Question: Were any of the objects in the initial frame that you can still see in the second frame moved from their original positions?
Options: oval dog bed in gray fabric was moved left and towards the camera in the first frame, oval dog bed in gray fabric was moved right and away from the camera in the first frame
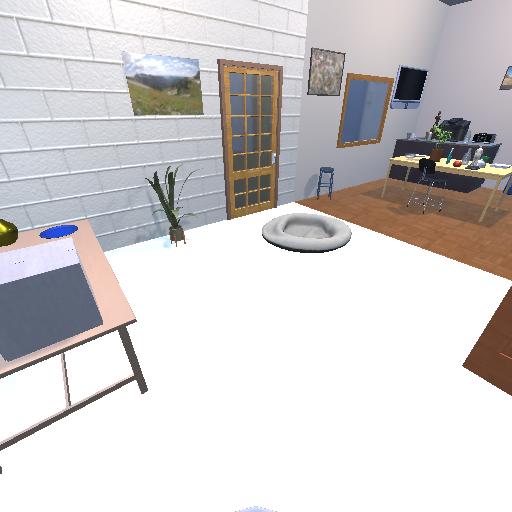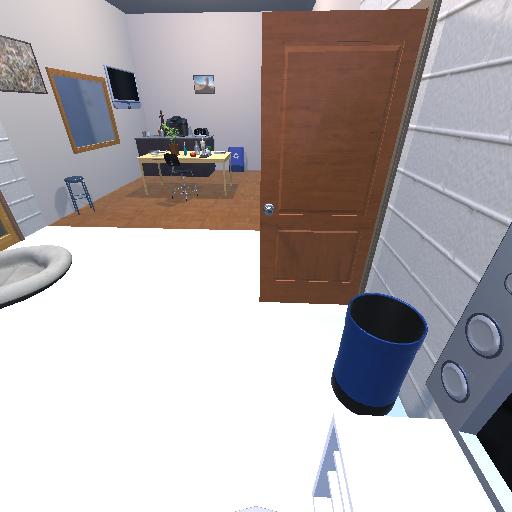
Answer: oval dog bed in gray fabric was moved left and towards the camera in the first frame